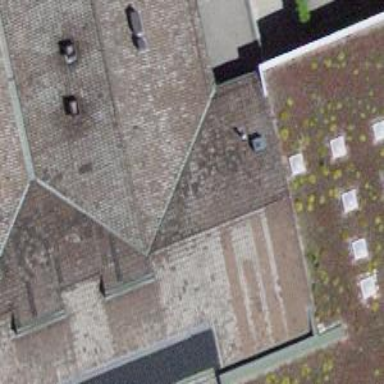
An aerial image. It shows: Building with gabled roof.